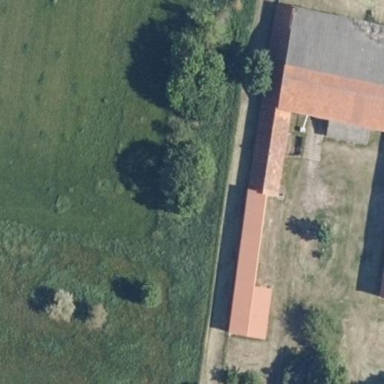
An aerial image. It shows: Farmyard area.